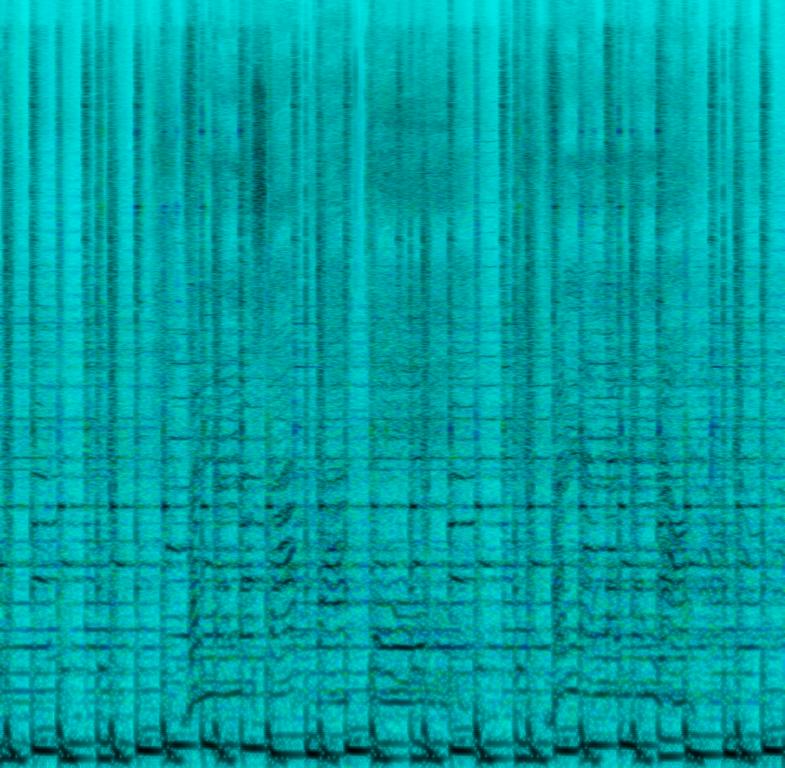
The song is an upbeat, soulful song which has a motif repeated on a woodwind instrument. The song would be suitable for some mellow dancing. The singer has a raspy voice.